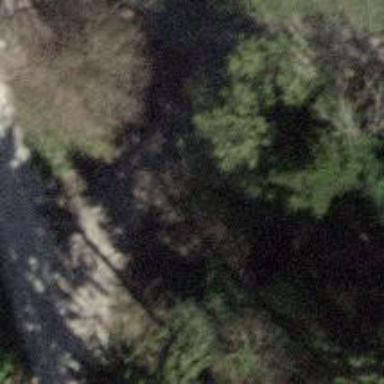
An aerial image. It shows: Culvert tunnel underneath ditch.